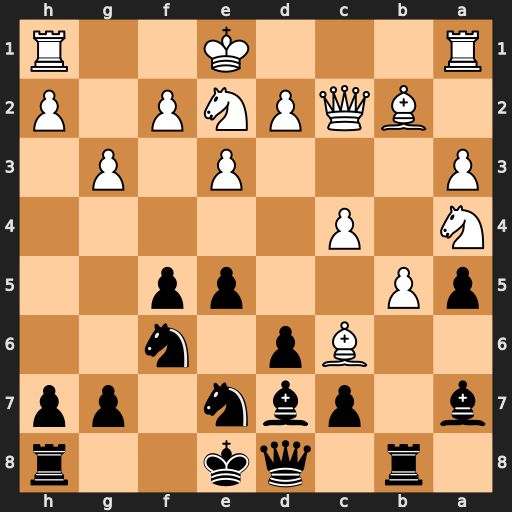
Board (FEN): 1r1qk2r/b1pbn1pp/2Bp1n2/pP2pp2/N1P5/P3P1P1/1BQPNP1P/R3K2R
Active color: b
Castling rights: KQk
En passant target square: -
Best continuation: Nxc6 bxc6 Bxc6